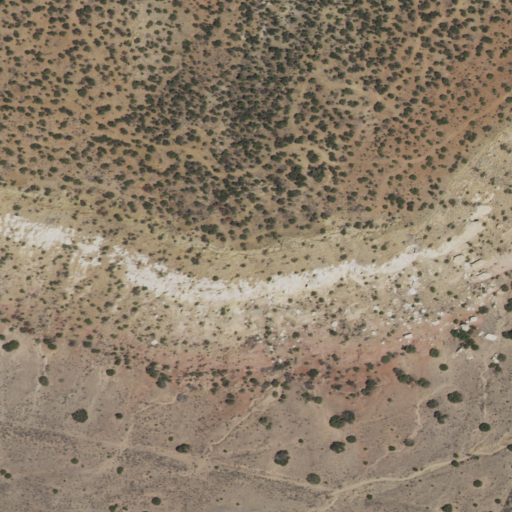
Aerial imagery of mountain in New Mexico named White Rock Mesa containing shrub and evergreen forest